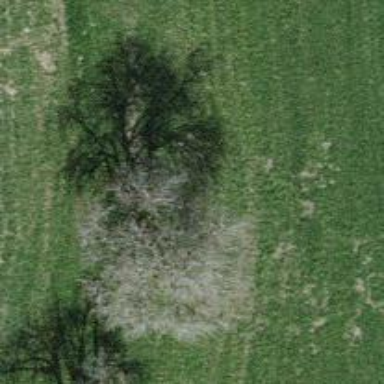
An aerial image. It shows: Beautiful tree in nature.